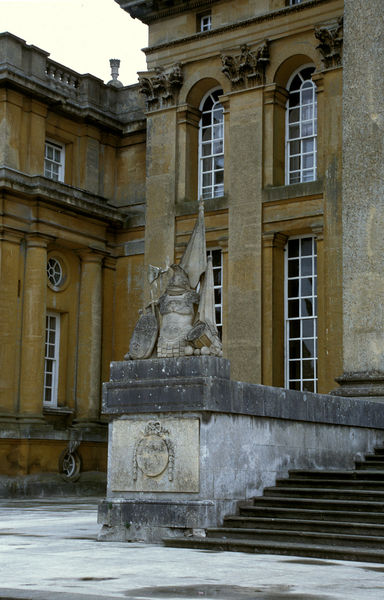
Titel: Nordfassade, Hauptblock, Mittelrisalit, Treppenwange mit Tropaion
Künstler: John Vanbrugh
Standort: Woodstock, Oxfordshire
Institution: Blenheim Palace
Schlagwörter: himmel, schatten, weiß, gelb, ocker, ausschnitt, braun, fenster, glas, grau, licht, säule, säulen, dach, gebäude, haus, schloss, architektur, sockel, stein, kirche, boden, figur, skulptur, statue, balkon, relief, farbig, ecke, ansicht, bogen, fahnen, fassade, fahne, mauer, sprossenfenster, massiv, hof, platz, pilaster, treppe, treppen, detail, stuck, aufgang, geländer, stufen, bildhauerei, foto, fotografie, eingang, schild, innenhof, panzer, burg, palazzo, rundfenster, schwert, waffen, helm, rüstung, kapitelle, kapitell, photo, fries, portal, wappen, sims, gesims, hellgrau, sandstein, rosette, klassisismus, vorhof, museum, korinthisch, klassik, drache, symbole, akanthusblätter, lisene, gahne, halbsäulen, korinthische kapitelle, piedestal, wandpfeiler, eckansicht, fenstersprosse, grabit, große fenster, n, eingangstreppe, offene form